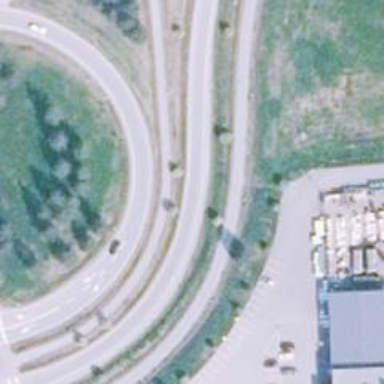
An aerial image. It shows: Tertiary trunk link highway.